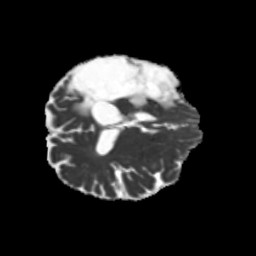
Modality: MD
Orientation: axial
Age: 49
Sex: male
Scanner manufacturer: siemens
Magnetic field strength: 3 T
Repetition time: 5.25 s
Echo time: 0.08 s